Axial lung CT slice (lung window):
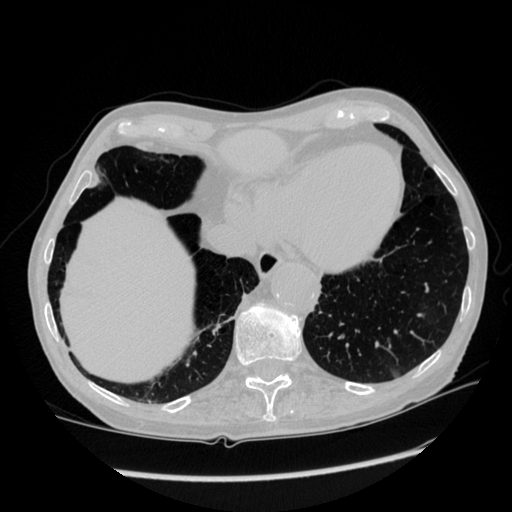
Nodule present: no